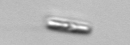
Label: pennate